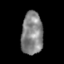
Tissue: skin
Cell type: Epithelial cells
Senescence score: 0.8961
Nuclear area (px): 901
Mean DAPI intensity: 132.124